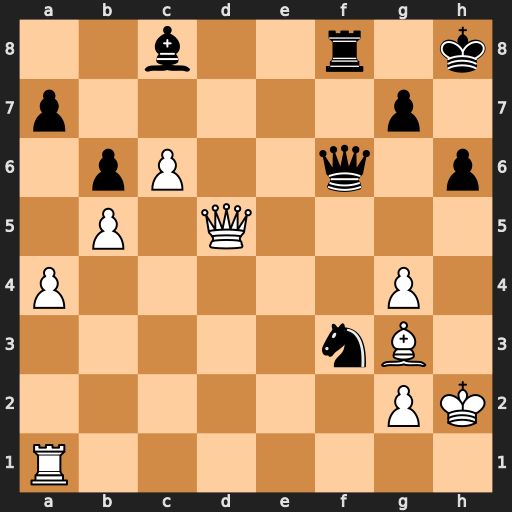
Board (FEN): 2b2r1k/p5p1/1pP2q1p/1P1Q4/P5P1/5nB1/6PK/R7
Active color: w
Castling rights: -
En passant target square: -
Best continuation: Qxf3 Qxf3 gxf3